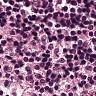
Metastatic tissue present: no